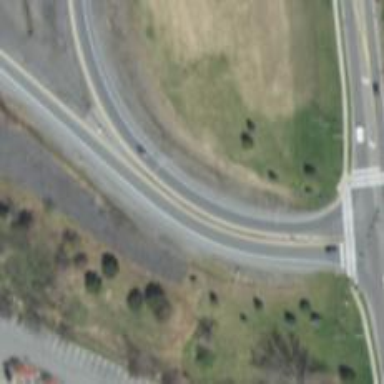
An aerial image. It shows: Trunk link highway.